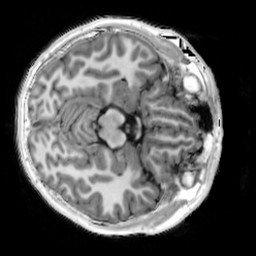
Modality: T1w
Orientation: axial
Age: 14
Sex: male
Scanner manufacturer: siemens
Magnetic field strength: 3 T
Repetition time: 4 s
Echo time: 0.00291 s